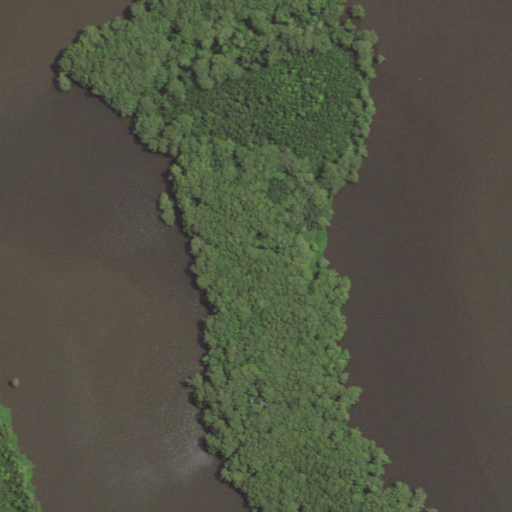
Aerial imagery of island in Louisiana named Cane Island containing open water, herbaceous wetlands, and woody wetlands